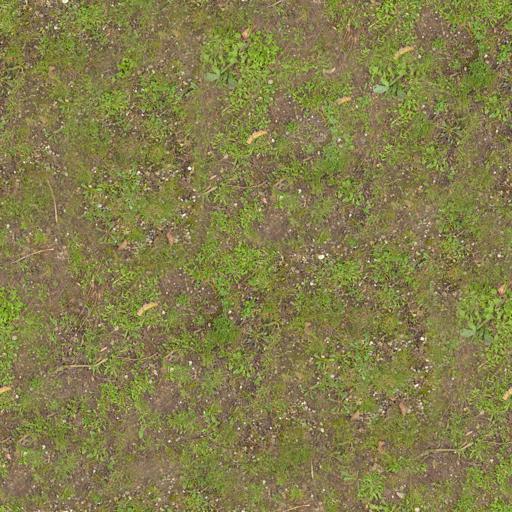
Tags: dirt dirty grass green ground